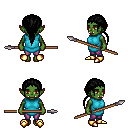
a pixel art fantasy rpg character, female body template, orc, green skin, teal tunic, magenta pants, black ponytail hairstyle, gold boots, spear, four views (front, back, left, right), 2x2 character sprite sheet, small pixel art, hard edges, no anti-aliasing